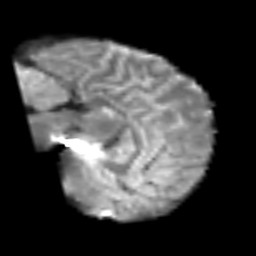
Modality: T2w
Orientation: sagittal
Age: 50
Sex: male
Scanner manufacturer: siemens
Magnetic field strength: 3 T
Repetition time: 6.1 s
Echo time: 0.101 s